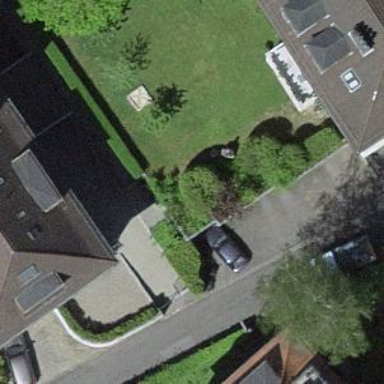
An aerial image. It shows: Group of garages.